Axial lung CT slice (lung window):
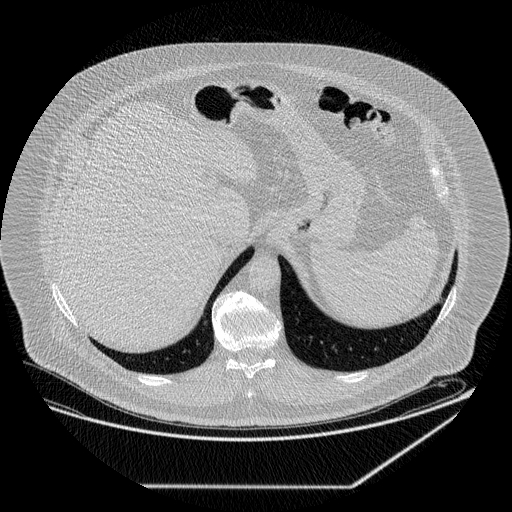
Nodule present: no